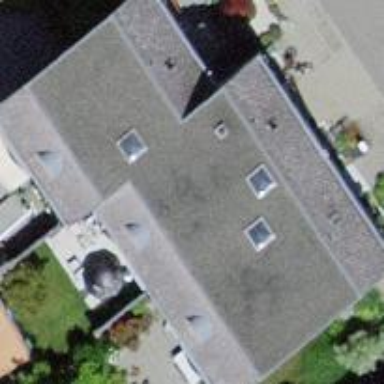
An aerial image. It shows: Terrace building.